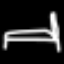
Label: bed